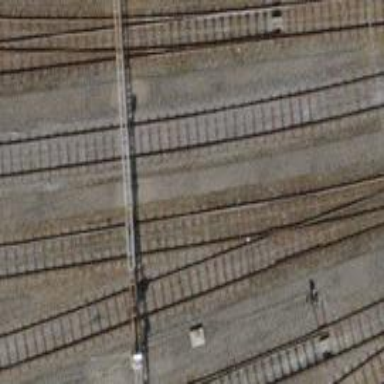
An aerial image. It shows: Railway yard with electrified tracks and single track.